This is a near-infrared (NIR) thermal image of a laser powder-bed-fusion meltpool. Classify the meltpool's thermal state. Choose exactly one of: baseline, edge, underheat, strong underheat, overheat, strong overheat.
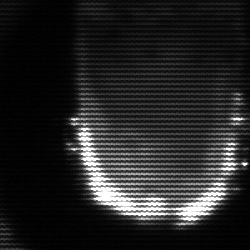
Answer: baseline